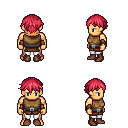
a pixel art fantasy rpg character, male body template, human, tanned skin, leather chest armor, white pants, ruby red short bangs hairstyle, cloth bracers, brown shoes, four views (front, back, left, right), 2x2 character sprite sheet, small pixel art, hard edges, no anti-aliasing